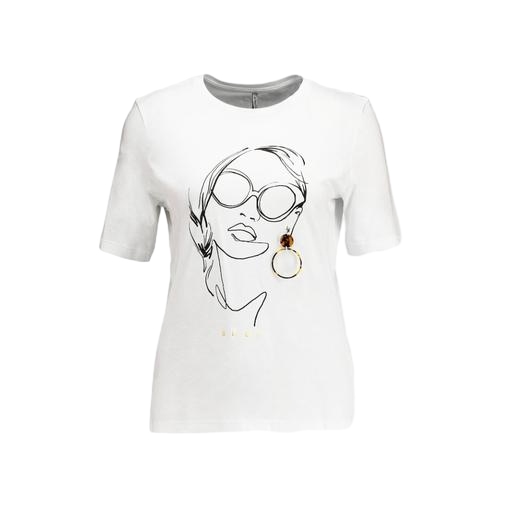
white graphic t-shirt only macy, white x rita ora t shirt women, white petite t-shirt only macy, white background